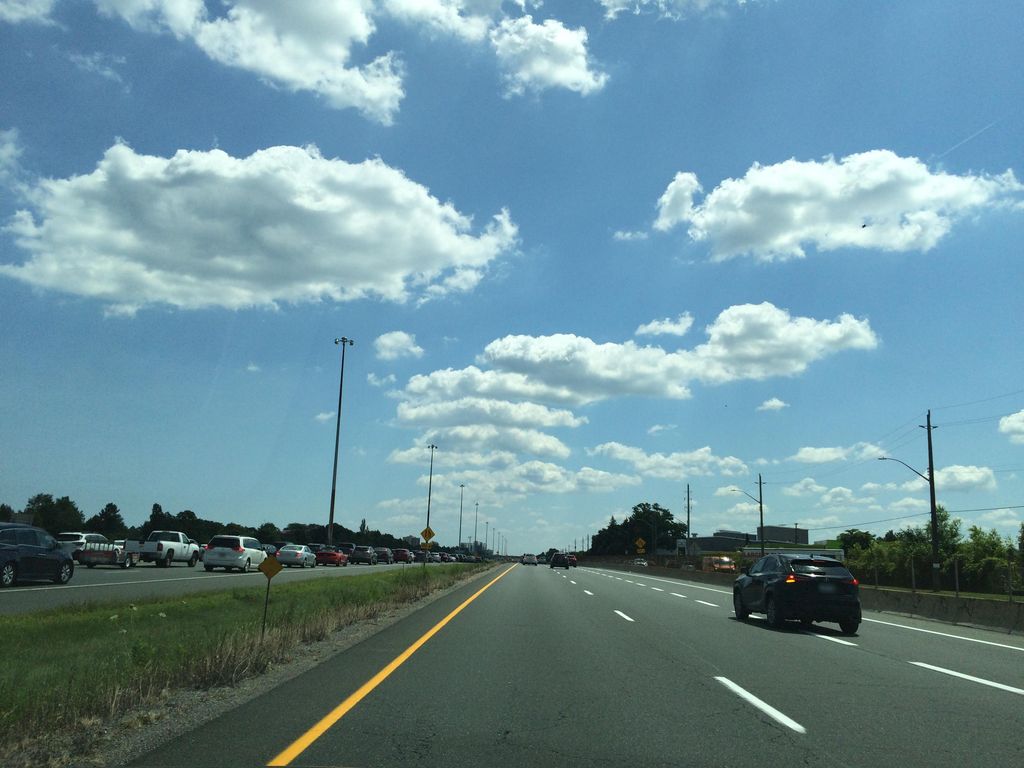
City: hamilton